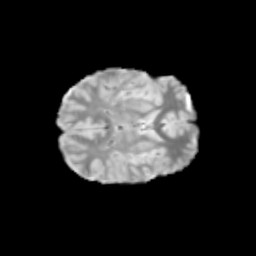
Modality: T2w
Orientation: axial
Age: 11
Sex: female
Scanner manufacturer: siemens
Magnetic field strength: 3 T
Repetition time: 3.8 s
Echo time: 0.07 s